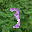
Label: 3